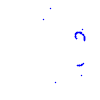
Particle: kaon